Question: I am trying to achieve what is shown in the below picture.
Found a few links online, where people have suggested to use table-cell. Tried it, but not getting the exact result. Are there any better standard ways to achieve this ? Please suggest.
Tried code:
CSS
'''
.left, .right{
display:table-cell;
'''
HTML
'''
<div class=left>
<div> Cell A text ... </div>
<div> Cell B text ... </div>
</div>
<div class=right>
<div> Cell C text ... </div>
</div>
'''

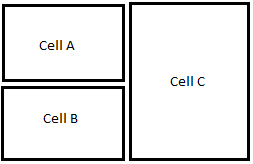
Answer: Why not do:
# Demo Fiddle
HTML
'''
<div class='table'>
<div class='cell'>
<div class='table'>
<div class='cell'>Cell A</div>
</div>
<div class='table'>
<div class='cell'>Cell B</div>
</div>
</div>
<div class='cell'>Cell C</div>
</div>
'''
CSS
'''
.table {
display:table;
width:100%;
}
.cell {
display:table-cell;
border:1px solid black;
width:50%;
height:100px;
vertical-align:middle;
}
'''